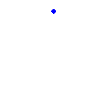
Particle: proton